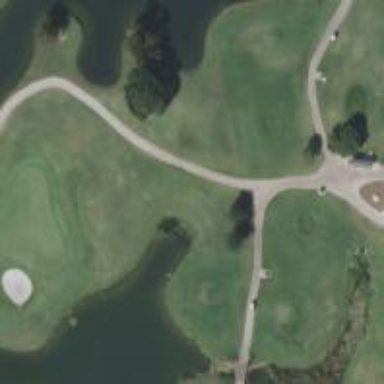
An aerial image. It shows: Golf cartpath that is also road path.